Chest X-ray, AP view. Patient: 49 years old, sex M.
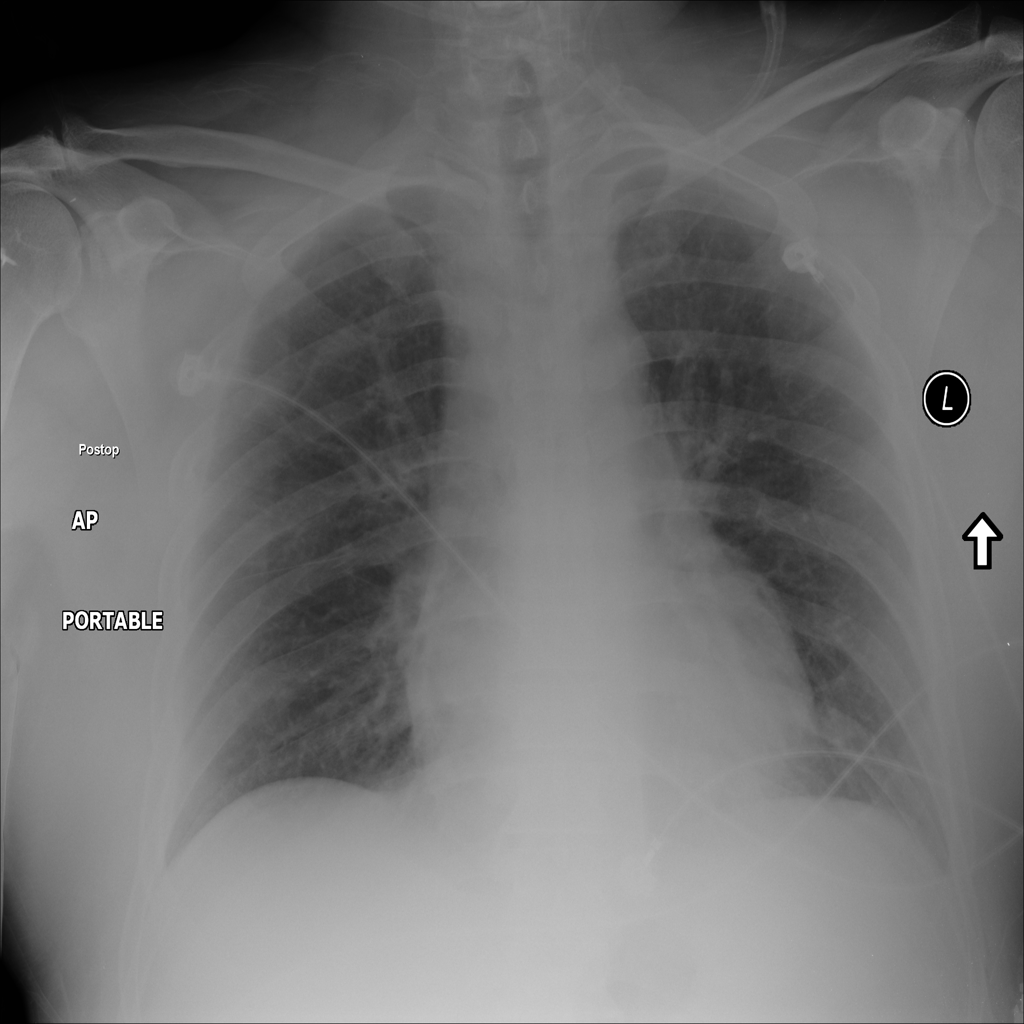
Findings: No Finding